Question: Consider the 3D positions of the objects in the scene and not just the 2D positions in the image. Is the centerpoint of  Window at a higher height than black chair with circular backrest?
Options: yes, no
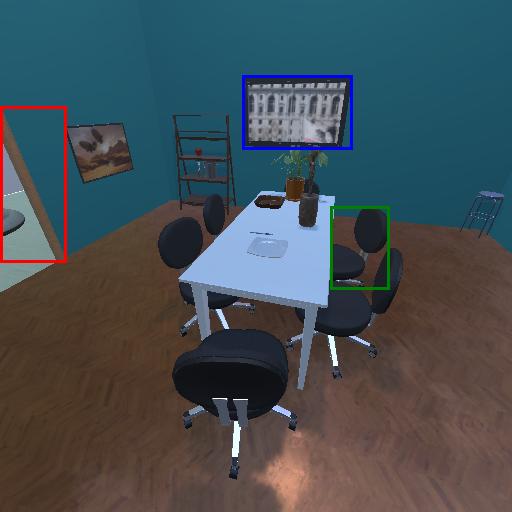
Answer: yes